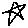
Label: star